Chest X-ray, PA view. Patient: 54 years old, sex M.
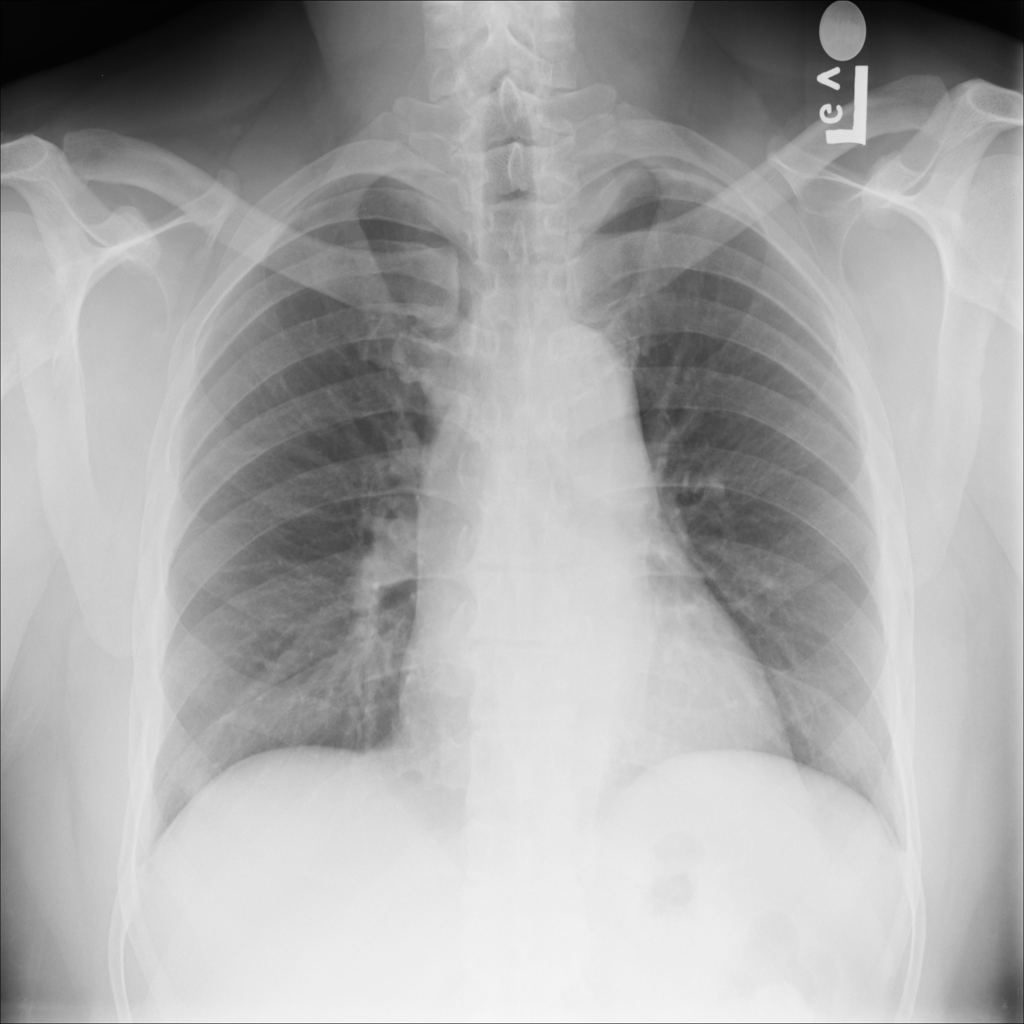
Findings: No Finding